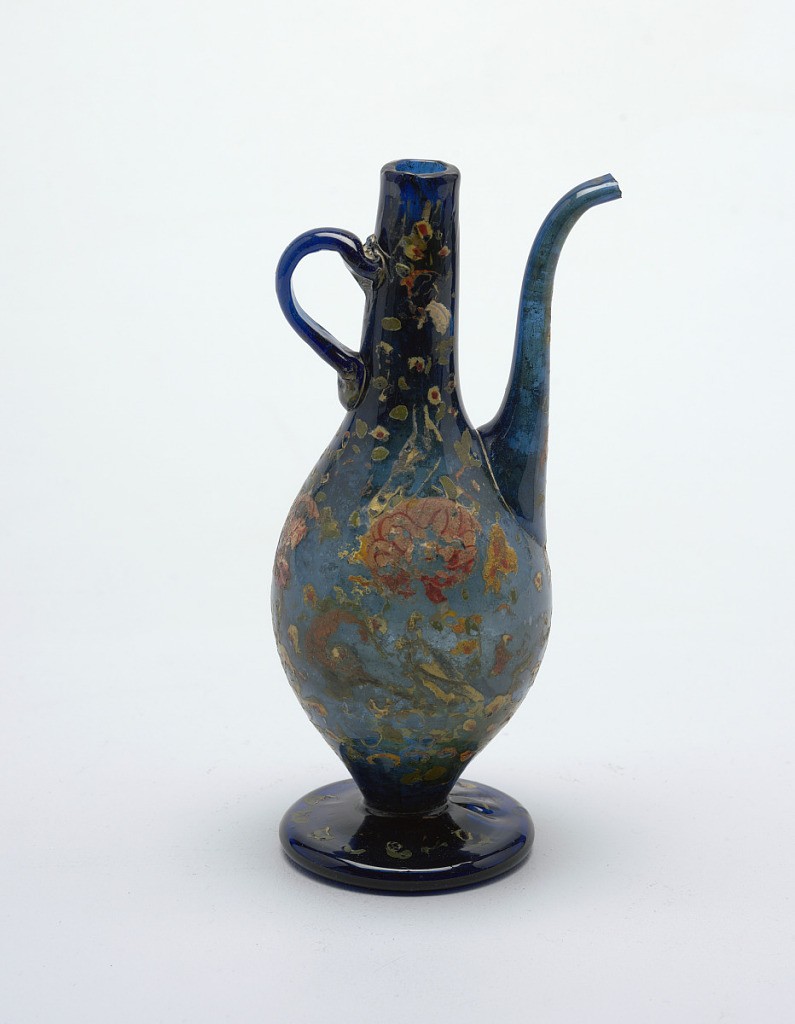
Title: Pitcher
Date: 17th–18th century
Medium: Enameled glass
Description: Blue glass footed pitcher with yellow and red painted decoration; pear-shaped vessel with semi-circular handle at neck.